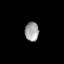
Tissue: lung
Cell type: Epithelial cells
Senescence score: 0.1923
Nuclear area (px): 261
Mean DAPI intensity: 160.234